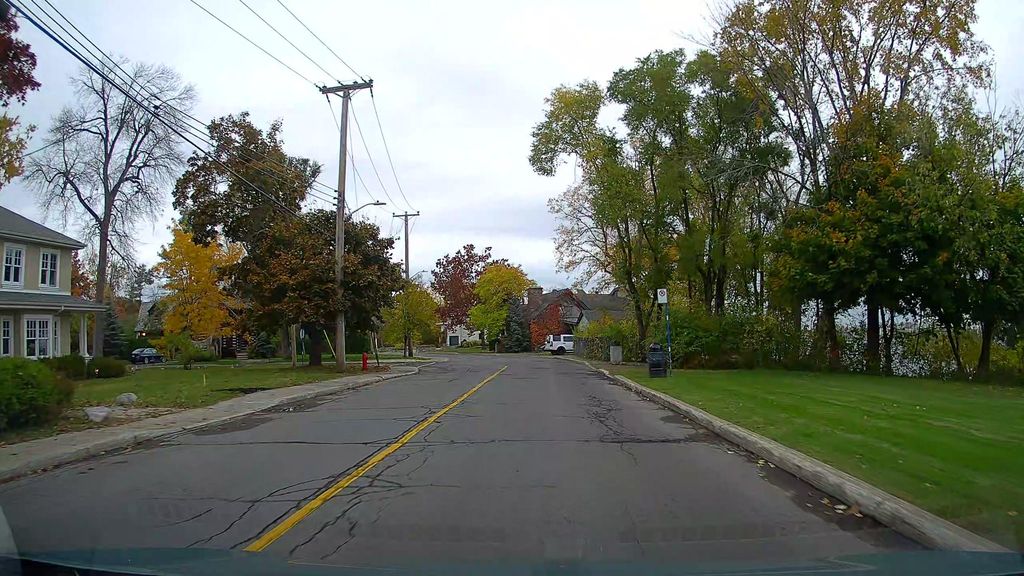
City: montreal